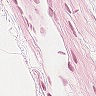
Metastatic tissue present: no